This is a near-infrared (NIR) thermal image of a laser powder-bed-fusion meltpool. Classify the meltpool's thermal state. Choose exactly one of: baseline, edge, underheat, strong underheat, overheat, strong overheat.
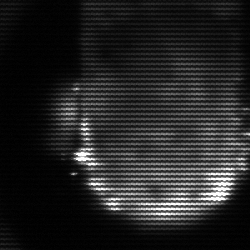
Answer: baseline